Question: as you can see in the picture, it would be silly for the user to have to type in all 5 Requested Brands (as that is not required). Maybe they only want to choose one Requested Brand. As it is currently set up, the subtotal is only calculated if the user enters 5 unit costs and 5 quantities...not good. If they don't enter all 5, subtotal returns NaN.

'''
$("a#full_sub_total").click(function(event){
event.preventDefault();
var first = $("div#total_result").text();
var second = $("div#total_result1").text();
var third = $("div#total_result2").text();
var fourth = $("div#total_result3").text();
var fifth = $("div#total_result4").text();
$("#full_total_results p").text((parseInt(first,10) + parseInt(second,10) + parseInt(third,10) + parseInt(fourth,10) + parseInt(fifth,10)));
});
'''
Any help is greatly appreciated.
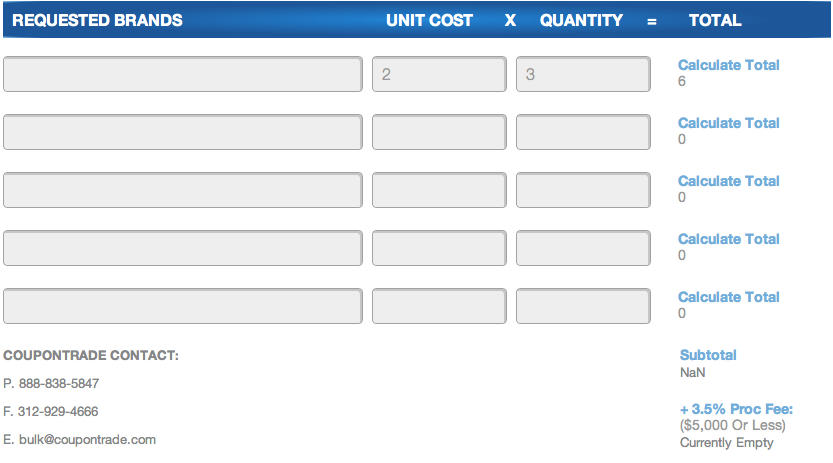
Answer: I would loop over the 'total_result' fields, and incrementally add their parsed values to a total var:
'''
$("a#full_sub_total").on("click", function(){
var total = 0;
$("div[id^=total_result]").text(function(i,t){
total += parseInt( t, 10 ) || 0;
});
$(".full_total").text("$" + total);
});
'''
Note the main part of all of this:
'''
total += parseInt( t, 10 ) || 0;
'''
When the attempt to parse an integer from the text of the element fails, we return 0 in its place. This will not offset the total value, and will permit us to continue along with out any 'NaN' showing up later.
Demo: <URL>